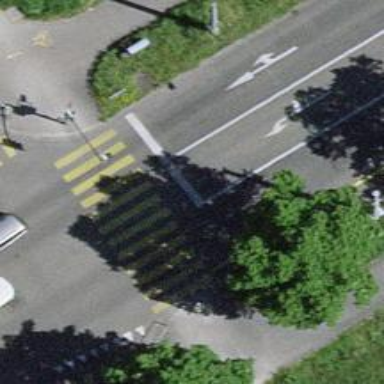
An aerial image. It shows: Crossing with traffic signals.